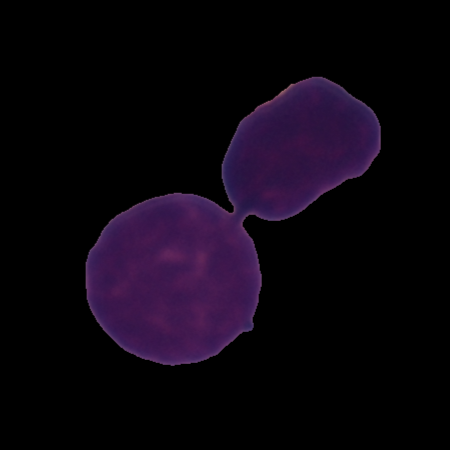
Label: healthy